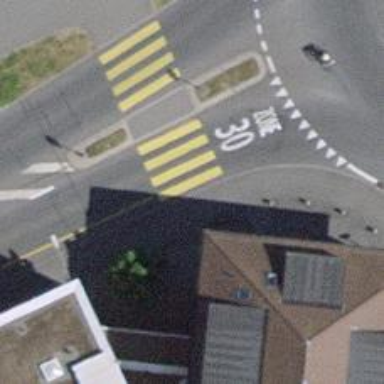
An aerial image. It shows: Kerb barrier.